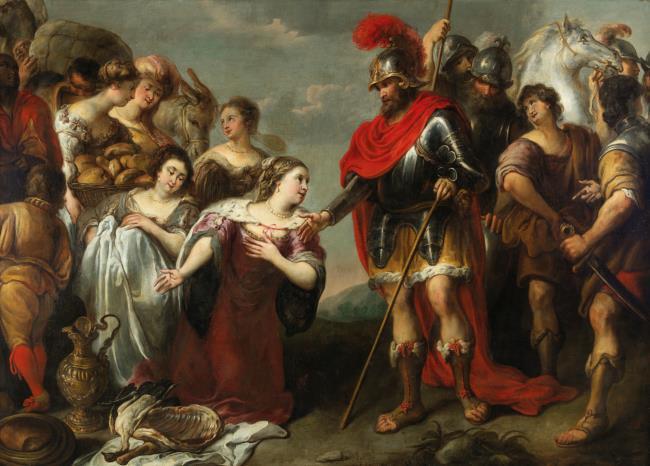
Title: The meeting of David and Abigail, who kneels before him and brings him supplies for his men (1 Samuel 25:23)
Artist: Jan Cossiers
Earliest date: 1624
Latest date: 1671
Genre: painting
Iconography: cattle
Keywords: Old Testament and Apocrypha, king, soldier, armor, helmet, helmet with plume/plumes, walking stick, sword, horse, donkey, wicker, basket, roll, bread, flagon, fowl (game)